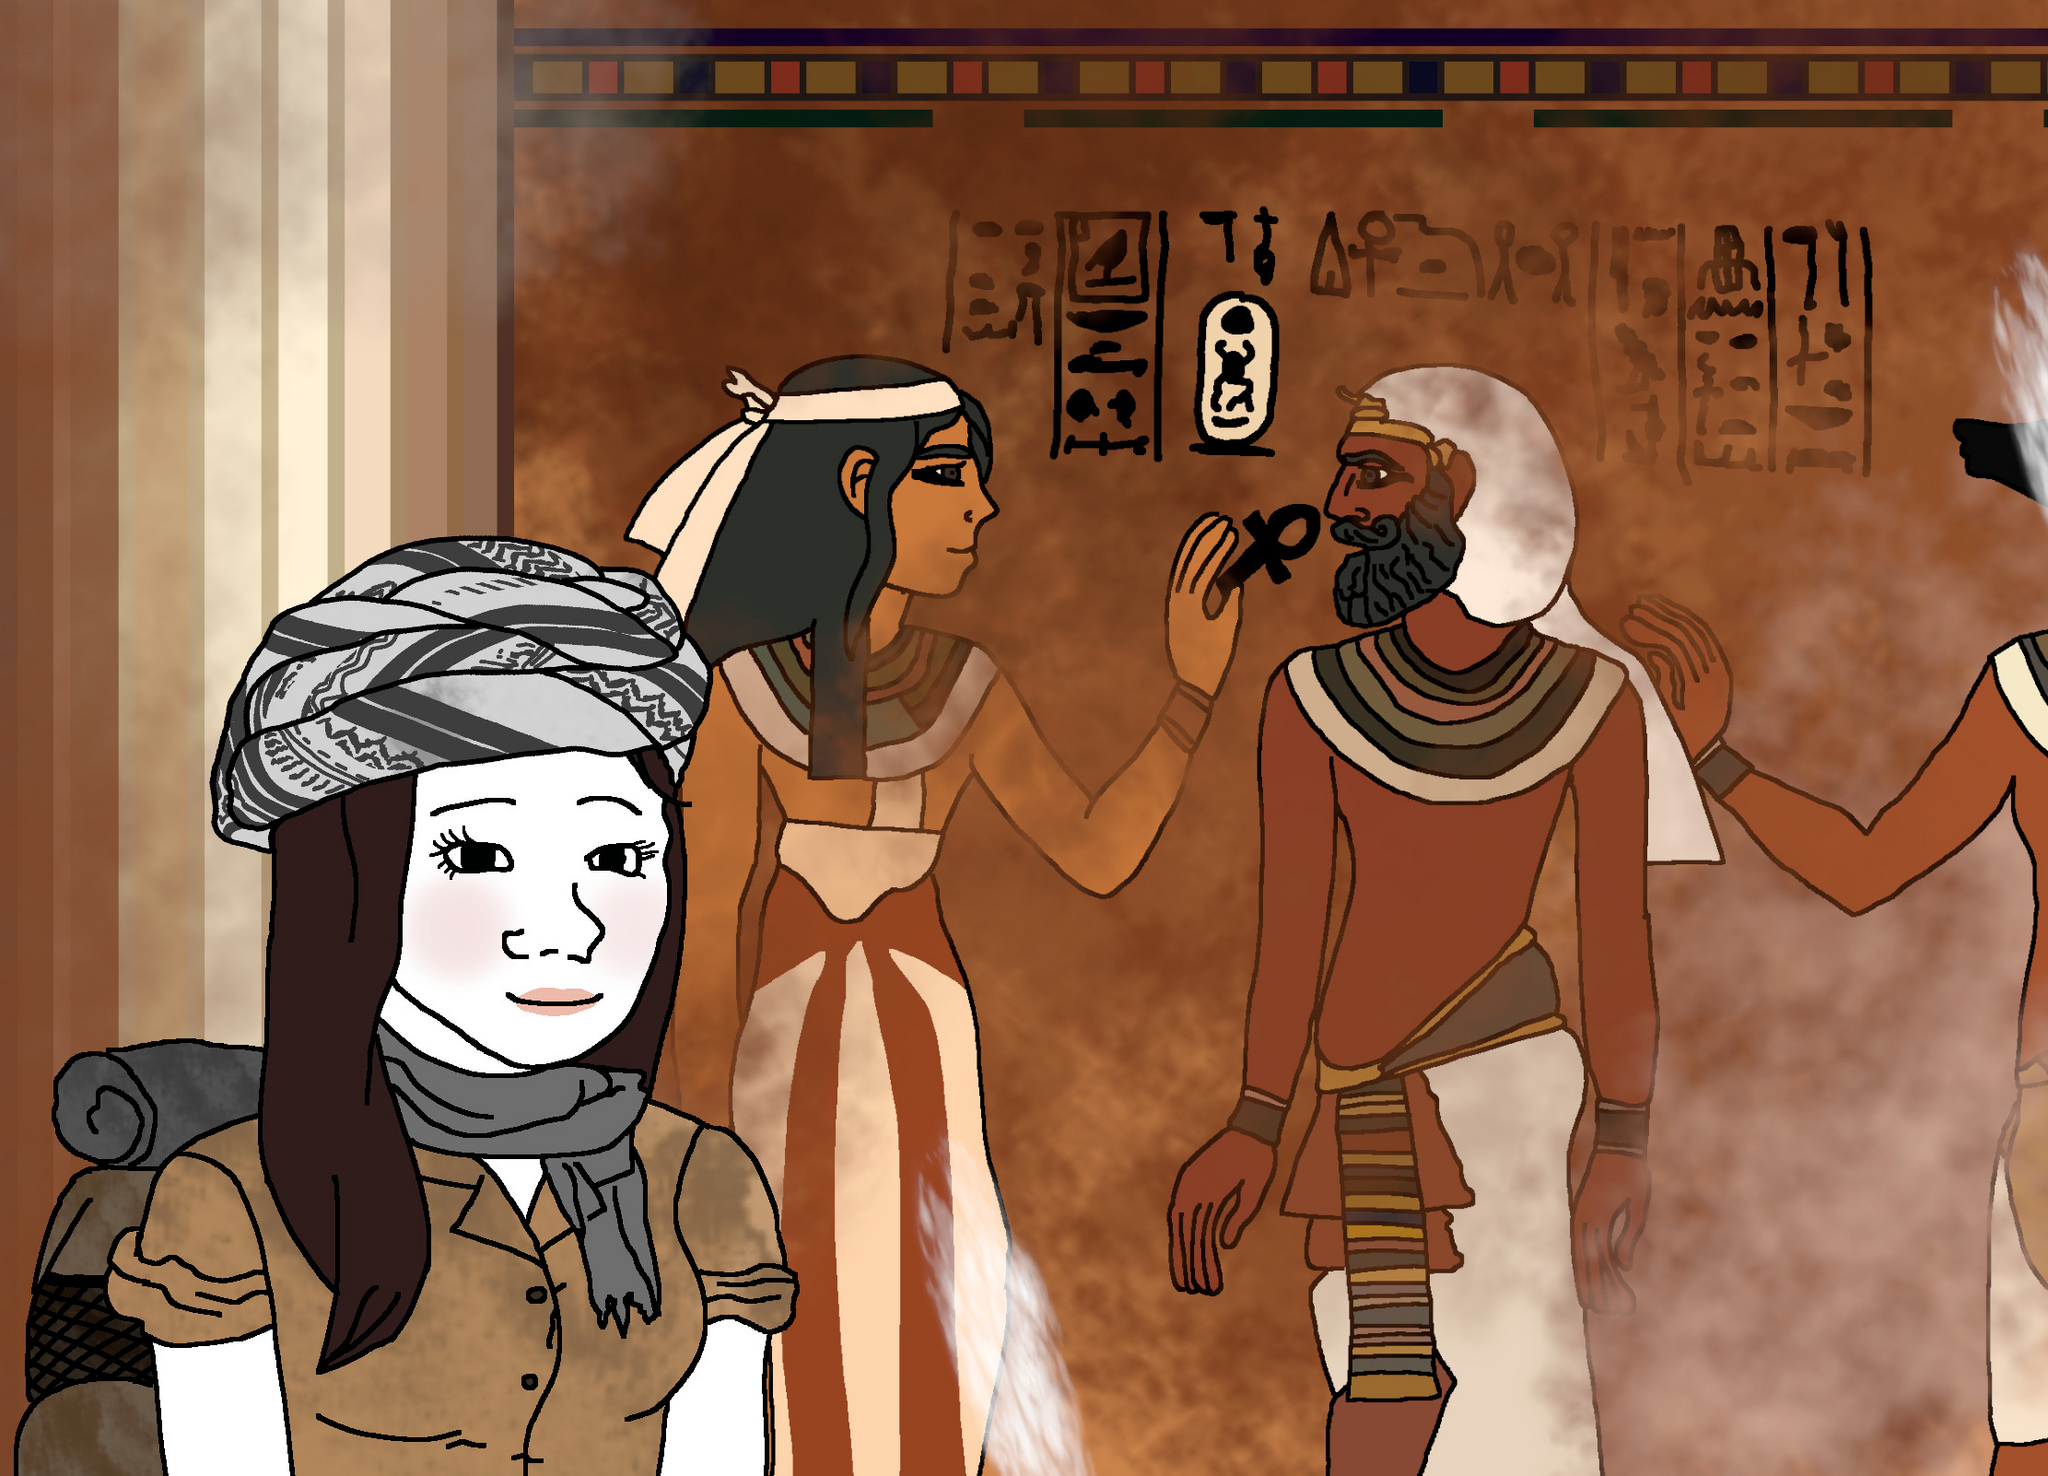
Label: 5_Wojak_with_Background